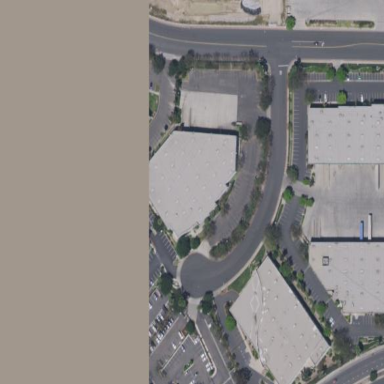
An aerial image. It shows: Industrial building.